Field crop: maize
Growth stage: 2
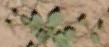
Species: convolvulus